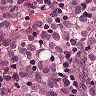
Metastatic tissue present: yes